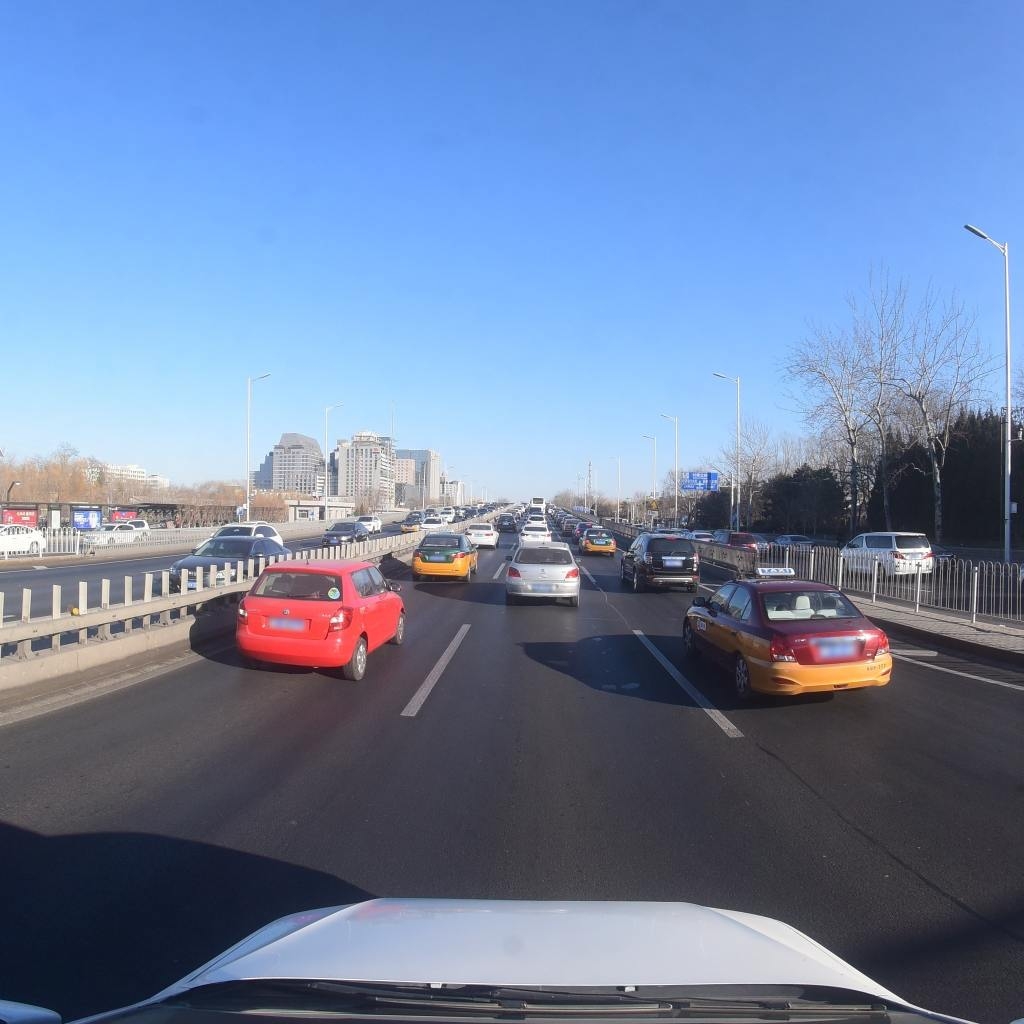
Region: Xicheng
Road damage annotations: longitudinal patch, longitudinal patch, transverse patch